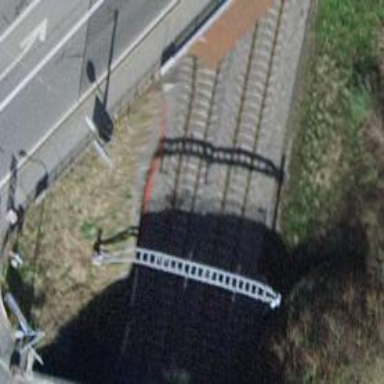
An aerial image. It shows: Single-track electrified railway with contact line.